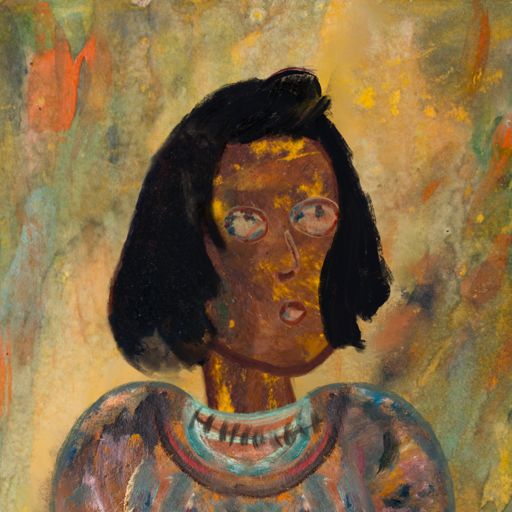
Background: Comrade, Head And Neck Side: Comrade, Face Side: Orphan, Bust: Boggyland, Hair Side: Mosgoul, Head Accessory: Blank, Second Necklace: Blank, Necklace: In_The_Sun, Baby: Blank